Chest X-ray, AP view. Patient: 40 years old, sex F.
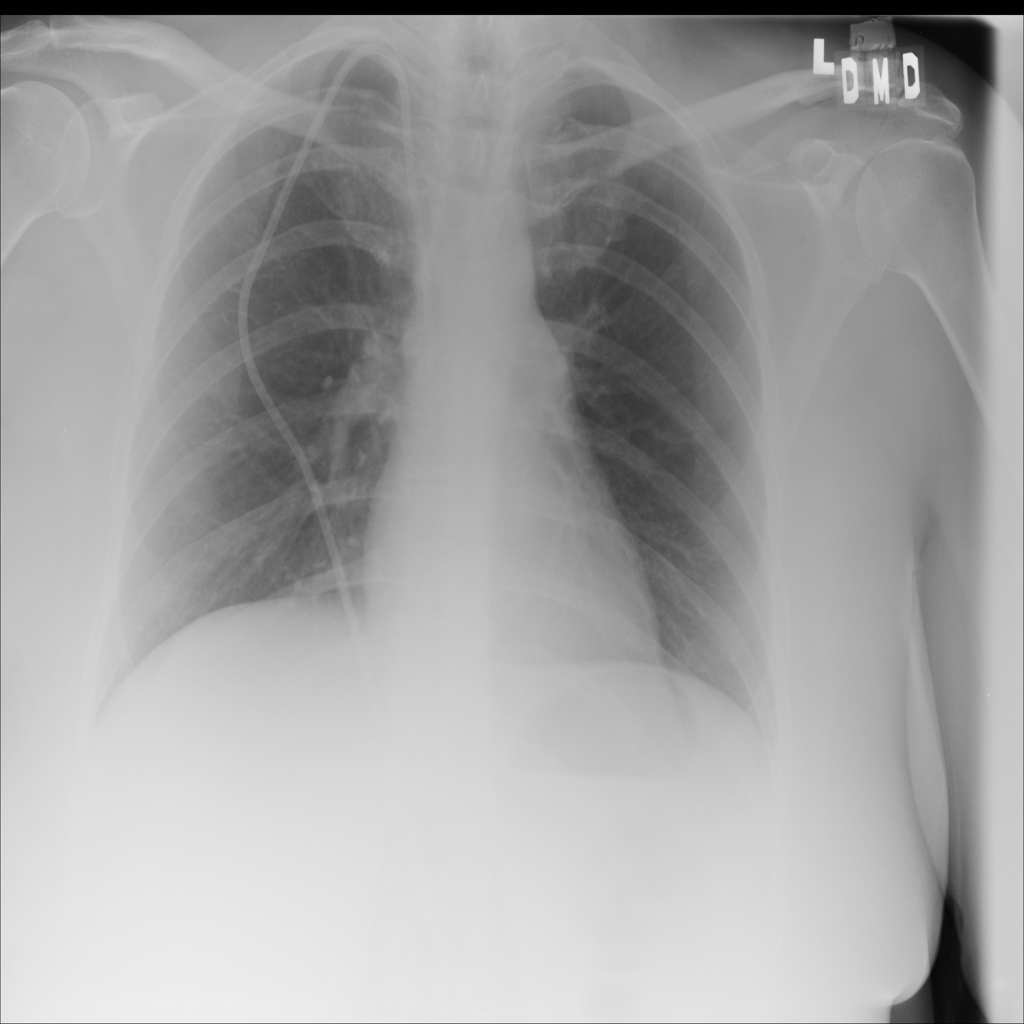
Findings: No Finding